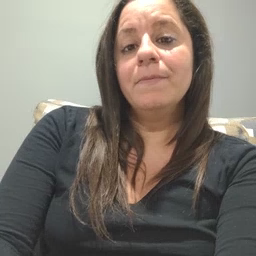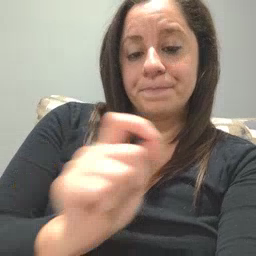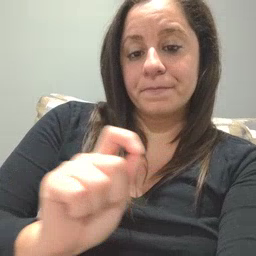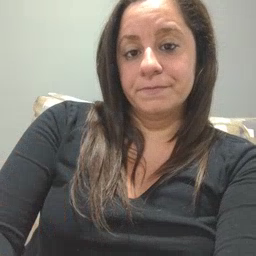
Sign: pencil